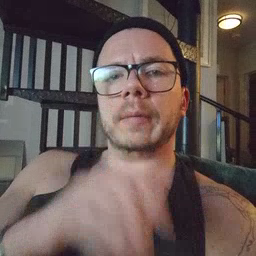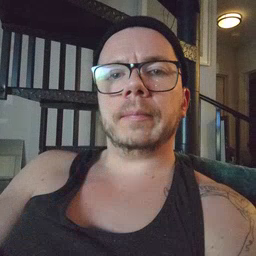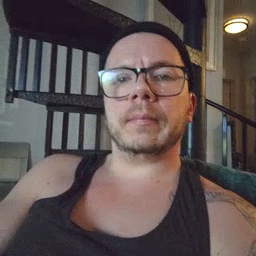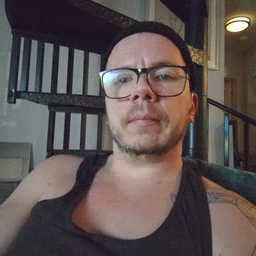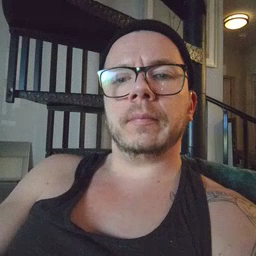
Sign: drink